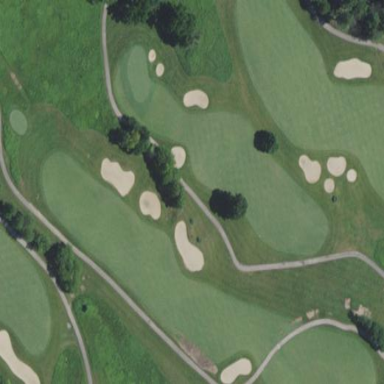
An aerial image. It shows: Grassy area designated as golf fairway.